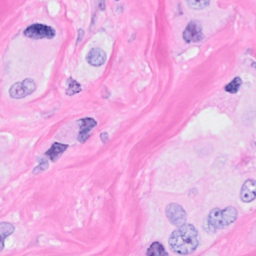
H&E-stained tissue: Breast